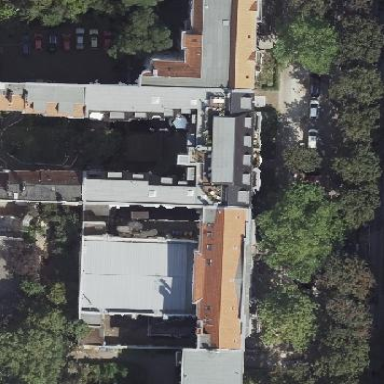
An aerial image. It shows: Building with apartments that also functions as place of worship.